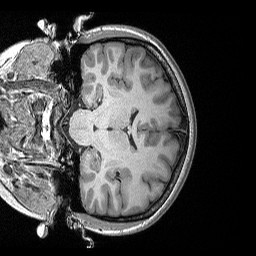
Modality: T1w
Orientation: coronal
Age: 20
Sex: female